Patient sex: F
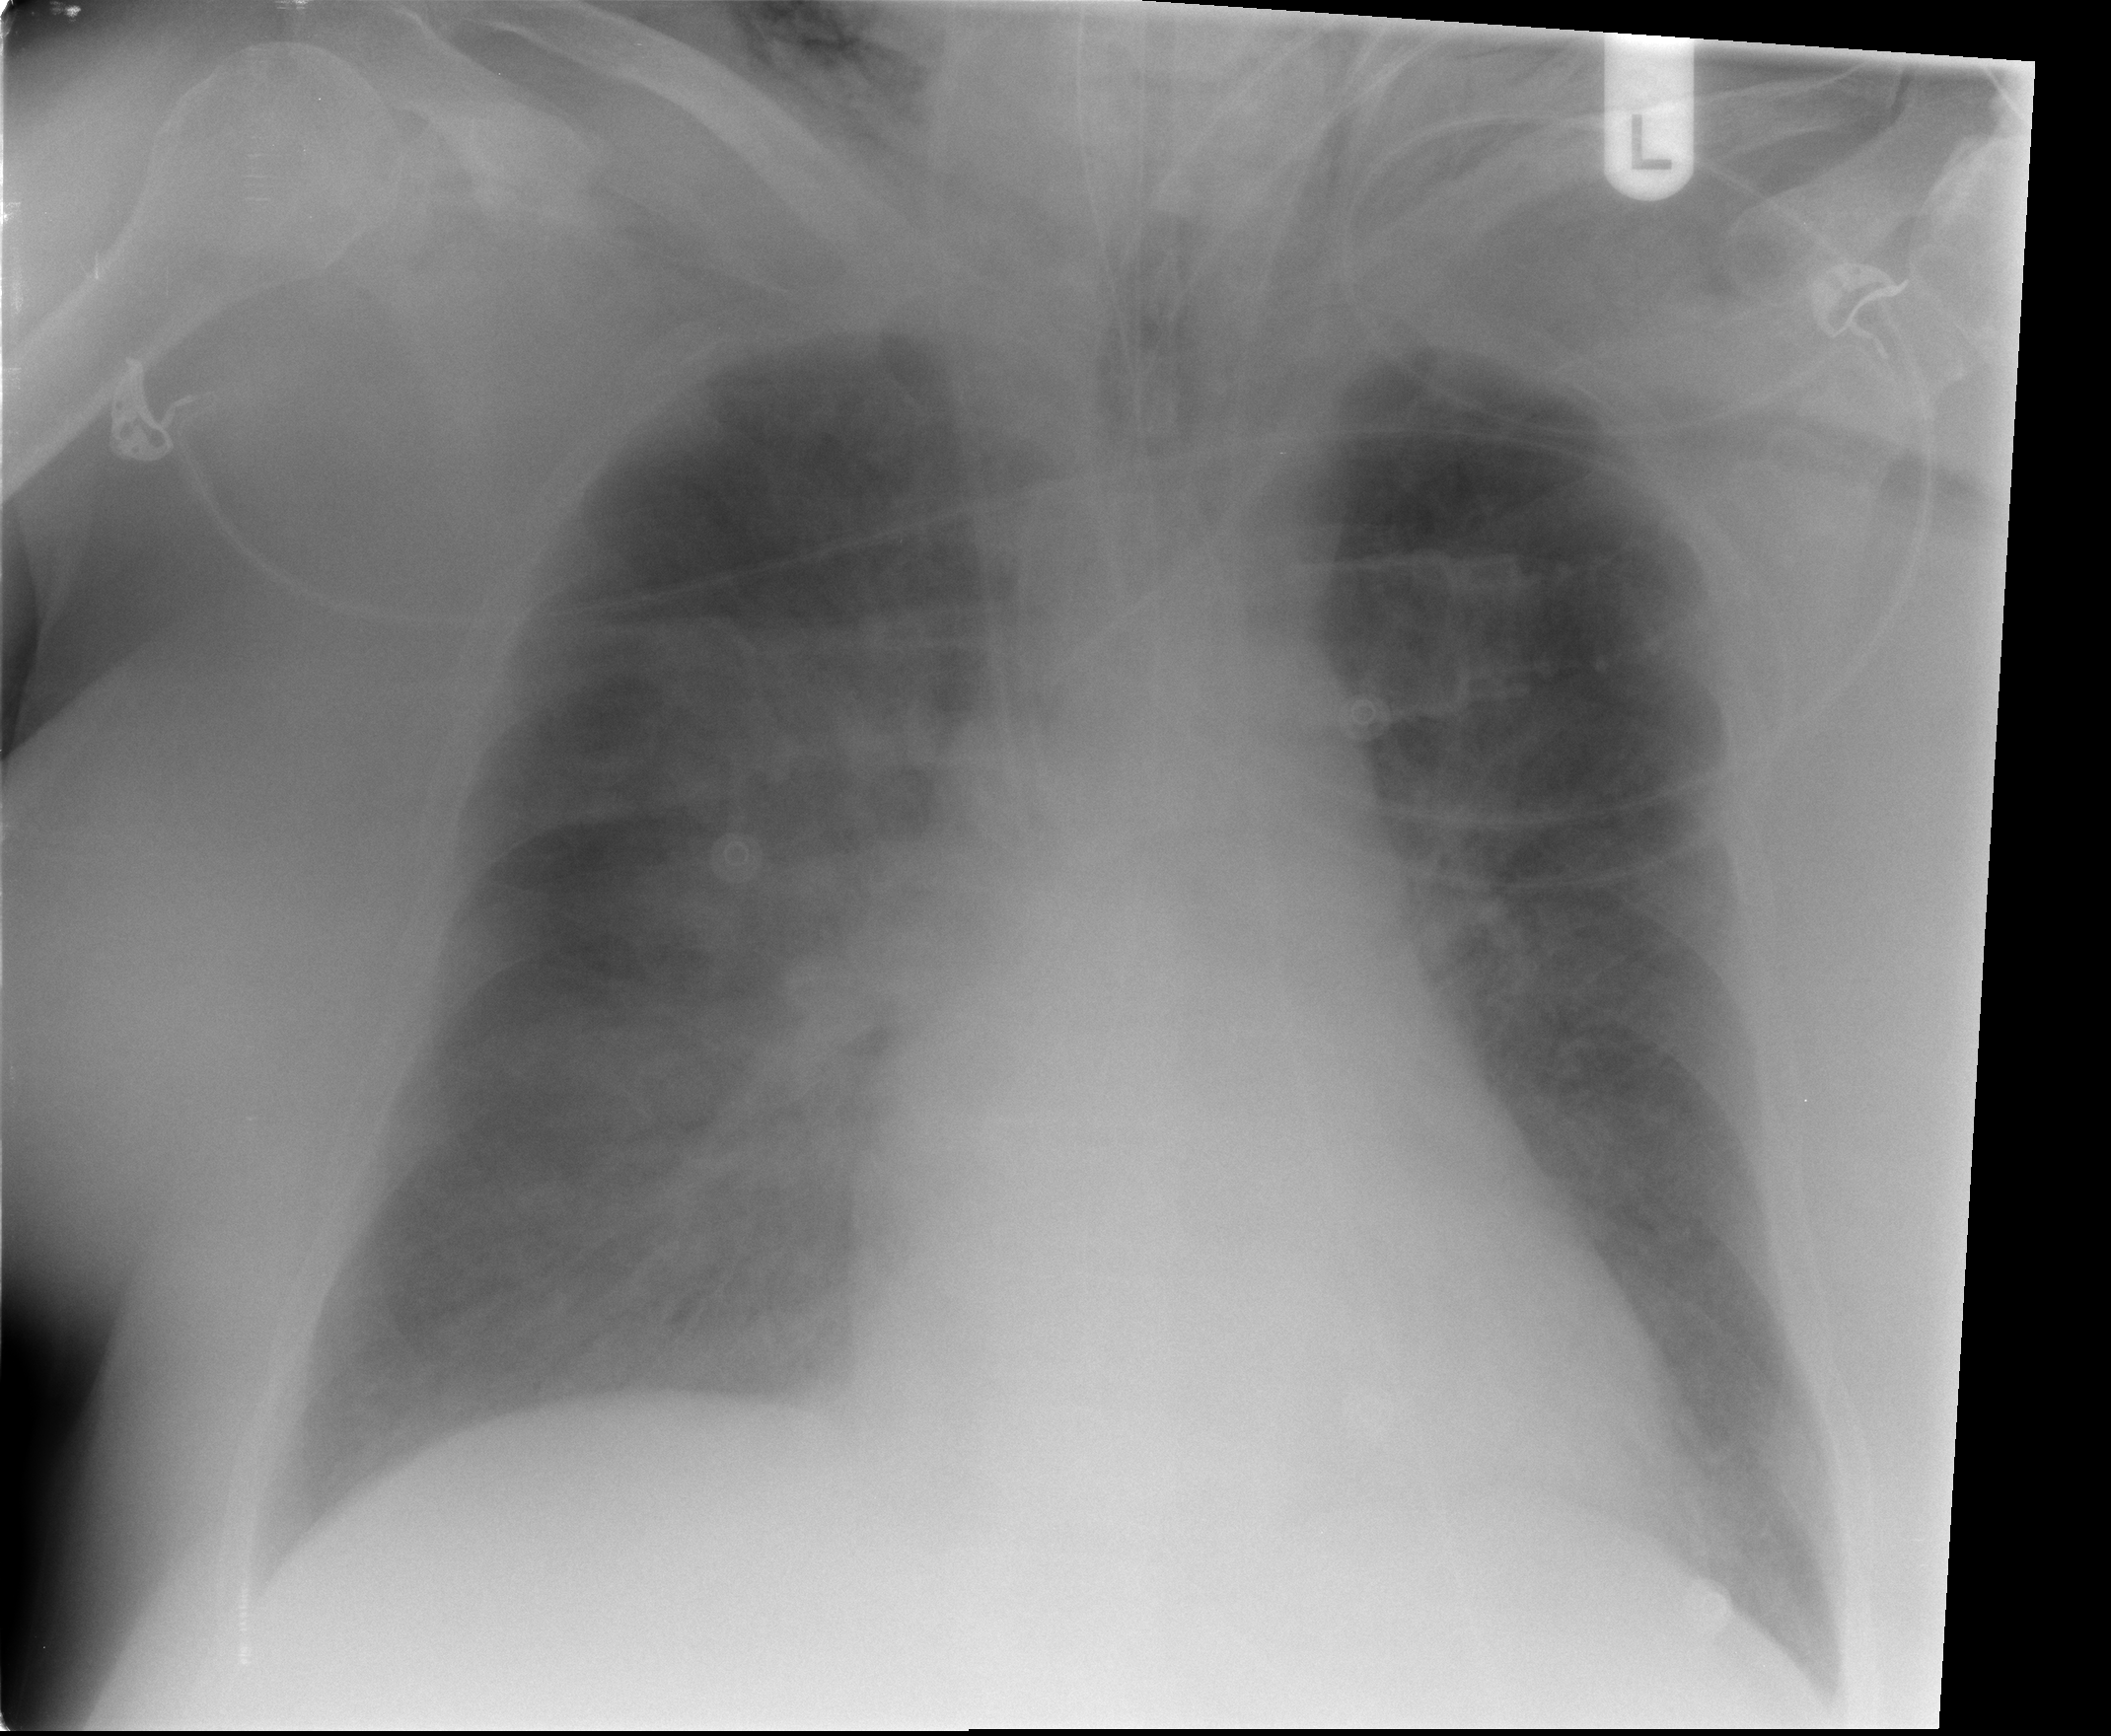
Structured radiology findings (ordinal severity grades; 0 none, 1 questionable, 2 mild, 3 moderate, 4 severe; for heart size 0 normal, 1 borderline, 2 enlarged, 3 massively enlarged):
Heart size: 0
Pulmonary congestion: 3
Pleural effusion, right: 2
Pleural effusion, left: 2
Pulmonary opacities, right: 3
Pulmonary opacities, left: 2
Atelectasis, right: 0
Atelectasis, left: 0